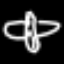
Label: airplane